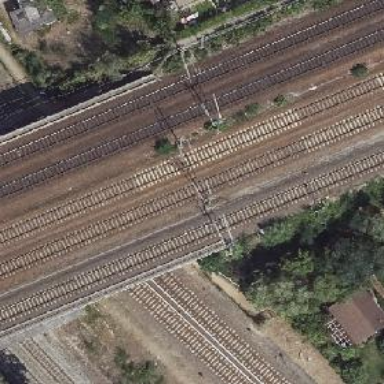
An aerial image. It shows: Bridge over electrified railway with contact lines.